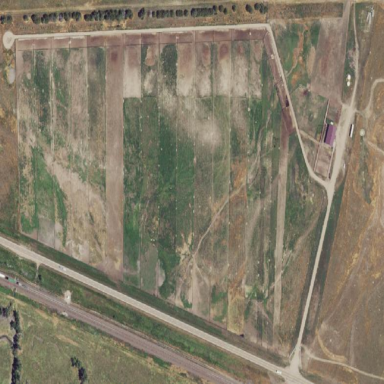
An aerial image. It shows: Farmyard used as feedlot for farming.